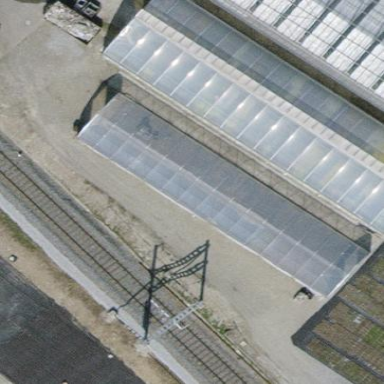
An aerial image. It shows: Greenhouse.